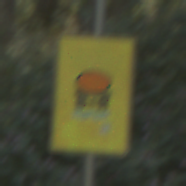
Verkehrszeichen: FahrzeugeMitWassergefaehrdenderLadungOhnePfeilsymbol
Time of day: MorningAfternoon
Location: Outdoor (Nature)
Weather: Clear
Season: NotSpecified
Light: Natural